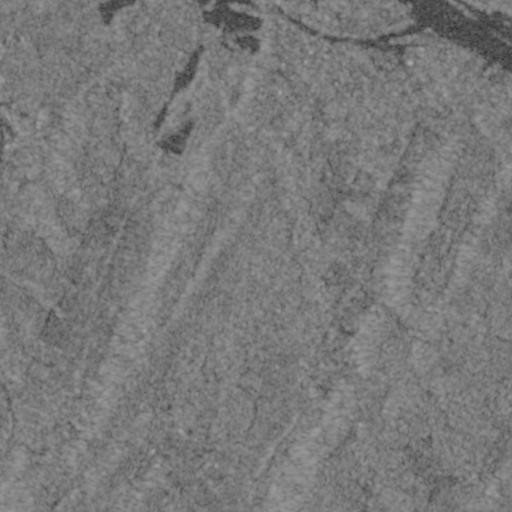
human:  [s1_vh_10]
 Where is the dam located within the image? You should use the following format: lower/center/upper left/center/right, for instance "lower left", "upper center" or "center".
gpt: The dam is located in the upper left of the image.
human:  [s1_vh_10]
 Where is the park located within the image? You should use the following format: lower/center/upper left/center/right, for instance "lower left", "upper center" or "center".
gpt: The park is located in the lower right of the image.
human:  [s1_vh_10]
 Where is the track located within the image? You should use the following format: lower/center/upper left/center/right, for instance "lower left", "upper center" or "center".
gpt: There is no track in the image.

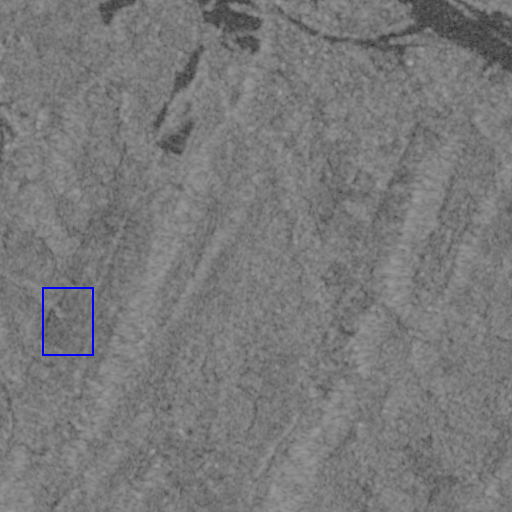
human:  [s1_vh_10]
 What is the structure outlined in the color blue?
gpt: The structure outlined in blue is a crop field.
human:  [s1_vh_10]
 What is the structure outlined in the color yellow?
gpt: There is no yellow outline.